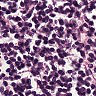
Metastatic tissue present: no